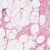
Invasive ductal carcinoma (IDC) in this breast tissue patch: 1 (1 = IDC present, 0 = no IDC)